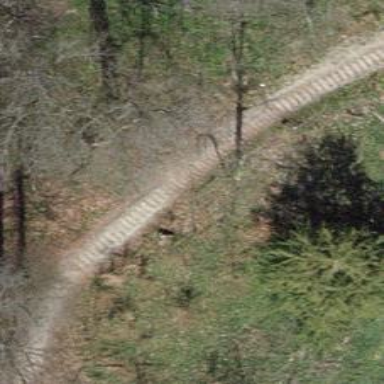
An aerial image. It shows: Road with steps.